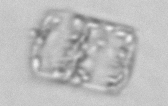
Label: Lauderia_annulata